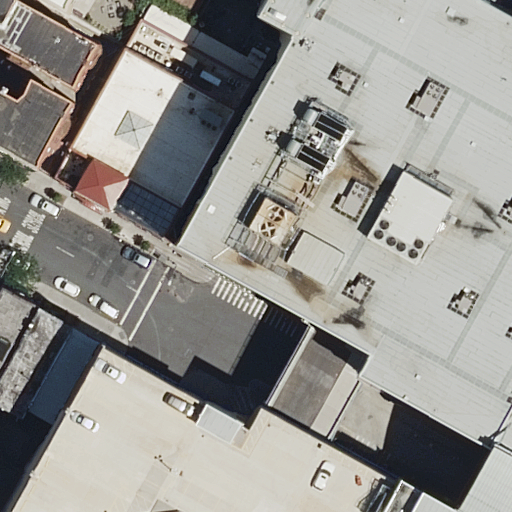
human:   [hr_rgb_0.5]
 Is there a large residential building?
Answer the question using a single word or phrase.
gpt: yes

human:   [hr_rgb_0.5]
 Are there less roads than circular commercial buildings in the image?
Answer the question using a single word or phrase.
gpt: no

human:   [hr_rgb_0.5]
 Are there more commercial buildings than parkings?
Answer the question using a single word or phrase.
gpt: yes

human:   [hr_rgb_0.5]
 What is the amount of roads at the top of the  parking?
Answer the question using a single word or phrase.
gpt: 13

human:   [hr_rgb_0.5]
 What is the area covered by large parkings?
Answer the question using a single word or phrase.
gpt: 7652m2

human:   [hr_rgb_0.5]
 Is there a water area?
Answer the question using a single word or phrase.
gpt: no

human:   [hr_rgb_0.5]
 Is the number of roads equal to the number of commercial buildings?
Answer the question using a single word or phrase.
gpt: no

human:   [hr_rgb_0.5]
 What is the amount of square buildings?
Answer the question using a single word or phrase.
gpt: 0

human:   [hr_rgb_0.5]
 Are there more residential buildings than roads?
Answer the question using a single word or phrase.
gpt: no

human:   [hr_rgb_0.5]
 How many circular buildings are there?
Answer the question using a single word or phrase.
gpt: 0

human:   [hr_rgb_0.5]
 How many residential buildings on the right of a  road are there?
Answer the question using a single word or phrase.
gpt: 0

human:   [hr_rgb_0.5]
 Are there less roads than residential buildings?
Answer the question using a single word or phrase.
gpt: no

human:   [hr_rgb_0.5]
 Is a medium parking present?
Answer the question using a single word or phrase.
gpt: no

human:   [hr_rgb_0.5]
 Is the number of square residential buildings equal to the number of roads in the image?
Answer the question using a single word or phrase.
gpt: no

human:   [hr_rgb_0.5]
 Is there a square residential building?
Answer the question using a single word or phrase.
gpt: no

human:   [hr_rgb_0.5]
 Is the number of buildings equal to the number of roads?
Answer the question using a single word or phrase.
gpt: no

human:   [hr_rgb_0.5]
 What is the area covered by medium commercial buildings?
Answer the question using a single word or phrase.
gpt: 0m2

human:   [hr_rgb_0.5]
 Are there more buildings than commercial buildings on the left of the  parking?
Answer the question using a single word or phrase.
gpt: yes

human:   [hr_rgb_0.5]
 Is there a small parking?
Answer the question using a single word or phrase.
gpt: no

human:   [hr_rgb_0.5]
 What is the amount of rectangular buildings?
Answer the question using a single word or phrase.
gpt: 6

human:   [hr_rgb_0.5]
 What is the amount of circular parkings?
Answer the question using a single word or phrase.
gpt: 0

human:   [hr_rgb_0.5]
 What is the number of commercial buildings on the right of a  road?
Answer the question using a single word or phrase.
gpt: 2

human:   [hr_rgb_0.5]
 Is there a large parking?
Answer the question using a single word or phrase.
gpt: yes

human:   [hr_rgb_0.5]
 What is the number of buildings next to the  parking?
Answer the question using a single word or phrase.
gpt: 10

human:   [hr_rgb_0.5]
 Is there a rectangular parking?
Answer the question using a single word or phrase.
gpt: no

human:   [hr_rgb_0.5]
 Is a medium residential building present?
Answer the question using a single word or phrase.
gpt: yes

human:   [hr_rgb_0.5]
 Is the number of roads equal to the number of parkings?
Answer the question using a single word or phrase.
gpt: no

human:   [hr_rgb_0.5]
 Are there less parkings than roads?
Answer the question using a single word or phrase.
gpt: yes

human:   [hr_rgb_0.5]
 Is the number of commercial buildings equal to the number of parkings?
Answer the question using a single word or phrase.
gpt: no

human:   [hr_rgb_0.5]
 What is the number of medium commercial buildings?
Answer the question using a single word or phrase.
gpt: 0

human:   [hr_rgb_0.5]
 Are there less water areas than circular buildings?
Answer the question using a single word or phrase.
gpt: no

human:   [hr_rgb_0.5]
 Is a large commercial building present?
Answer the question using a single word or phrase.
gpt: yes

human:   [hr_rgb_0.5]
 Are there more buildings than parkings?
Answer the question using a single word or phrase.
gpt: yes

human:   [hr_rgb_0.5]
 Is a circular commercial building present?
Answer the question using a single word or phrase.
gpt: no

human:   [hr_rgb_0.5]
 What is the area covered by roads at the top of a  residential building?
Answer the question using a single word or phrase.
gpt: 0m2

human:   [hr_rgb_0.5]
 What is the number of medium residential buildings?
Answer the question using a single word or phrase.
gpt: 3